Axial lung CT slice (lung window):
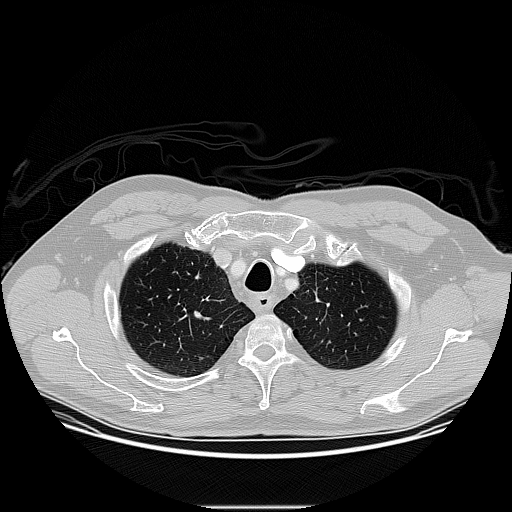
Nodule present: no